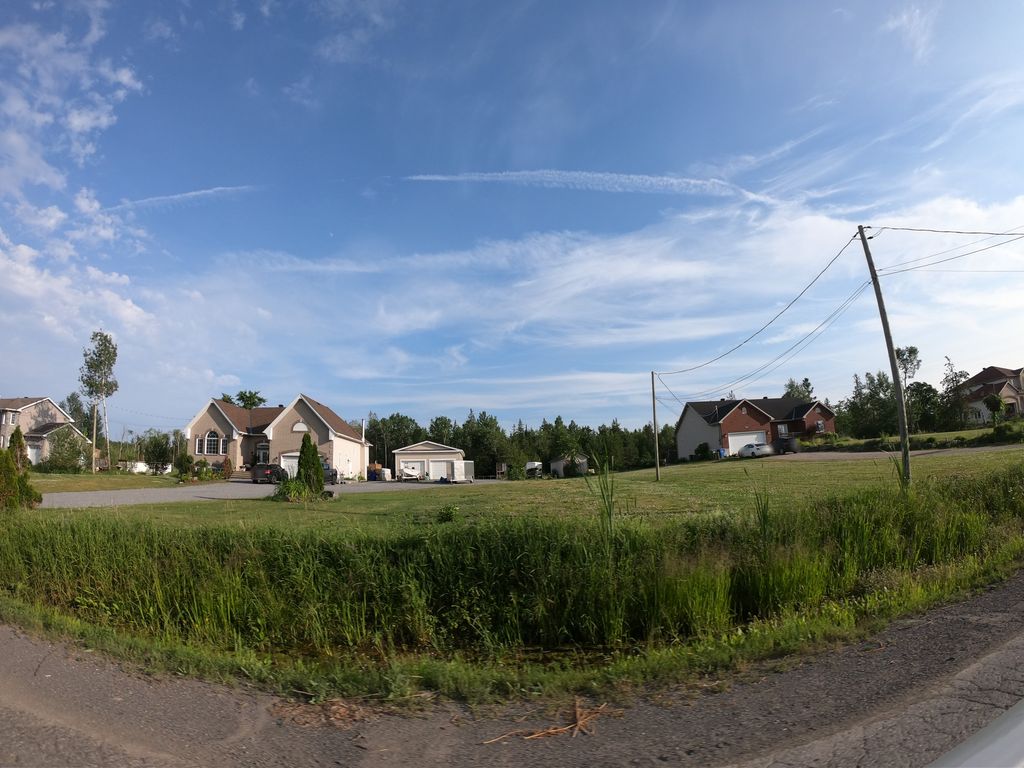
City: ottawa-gatineau